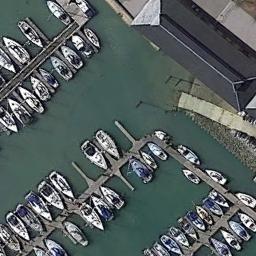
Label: harbor